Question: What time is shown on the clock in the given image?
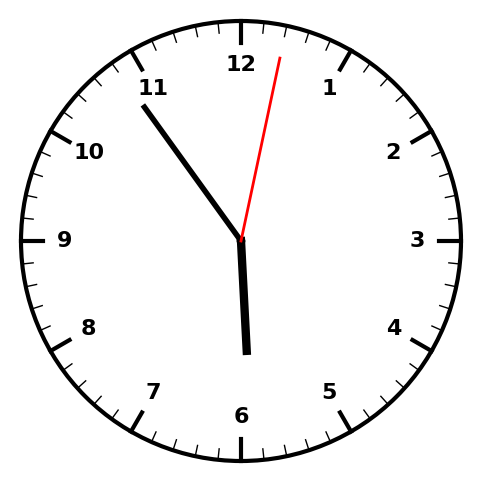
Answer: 05:54:02